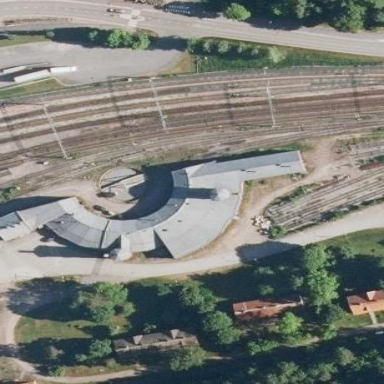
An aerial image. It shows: Industrial building with gabled grey roof and red exterior. This building is engine shed located near railway.